Question: As I am seeing that this question is getting noticed more than it should,
I want to tell you not to use any of the following code.
At the time I asked the question, Swift had less than a year, was moving fast, most of the libraries were not Swift-friendly and unstable.
I strongly recommend you to try using <URL> or another library for that kind of task. But don't do it yourself.
I want to upload an image to a Drupal endpoint.
The problem I have is that I receive an HTTP 200 OK response with text/html content type. In the HTML response, there is a clear message that the node has been correctly created. But on the server side the image is not associated with the node.
Also I am not expecting text/html but application/json as I specify it in the Accept header.
It already works in the Android app using Android Rest Template. Here is the code for reference:
'''
String url = getUrl("node/{info_id}/attach_file");
HttpHeaders headers = new HttpHeaders();
headers.setContentType(MediaType.MULTIPART_FORM_DATA);
if (user.isLoggedIn()) {
headers.add(user.getSessionName(), user.getSessionId());
headers.add("X-CSRF-Token", user.getToken());
headers.add("Cookie", user.getSessionName() + "=" + user.getSessionId());
}
MultiValueMap<String, Object> parts = new LinkedMultiValueMap<>();
parts.add("files[field_mobileinfo_image]",
new FileSystemResource(info.getImageUri()));
parts.add("field_name", "field_mobileinfo_image");
HttpEntity<MultiValueMap<String, Object>> request = new HttpEntity<>(parts, headers);
return getRestTemplate().exchange(url, HttpMethod.POST, request, Void.class, info.getId()).getBody();
'''
I know I don't check the response in Android ('Void.class') but everything works fine and the image is attached to the node on the server side.
Now on iOS in Swift I tried multiple things.
'''
func upload(mobileInfo: MobileInfo) {
let user = userService.load()
let url = Config.buildUrl("")
let manager = AFHTTPRequestOperationManager(baseURL: NSURL(string:url)!)
let serializer = AFHTTPRequestSerializer()
serializer.setValue(user.sessionId, forHTTPHeaderField: user.sessionName)
serializer.setValue(user.token, forHTTPHeaderField: "X-CSRF-Token")
serializer.setValue("\(user.sessionName)=\(user.sessionId)", forHTTPHeaderField: "Cookie")
manager.requestSerializer = serializer
manager.responseSerializer.acceptableContentTypes.removeAll(keepCapacity: false)
manager.responseSerializer.acceptableContentTypes.insert("application/json")
let imageData = UIImageJPEGRepresentation(mobileInfo.image, 0.3)
manager.POST("/node/\(mobileInfo.id)/attach_file", parameters: nil, constructingBodyWithBlock: { (formData) -> Void in
formData.appendPartWithFileData(
imageData,
name: "files[field_mobileinfo_image]",
fileName: "field_mobileinfo_image",
mimeType: "image/jpeg")
formData.appendPartWithFormData("field_mobileinfo_image".dataUsingEncoding(NSUTF8StringEncoding, allowLossyConversion: true), name: "field_name")
},
success: { (operation, data) -> Void in
println(data)
}) { (operation, error) -> Void in
println(error)
}
}
'''
with information grabbed from other stackoverflow questions:
'''
func upload2(mobileInfo: MobileInfo) {
let user = userService.load()
let imageData = UIImageJPEGRepresentation(mobileInfo.image, 0.3)
let url = NSURL(string:Config.buildUrl("/node/\(mobileInfo.id)/attach_file"))!
println(url)
var request = NSMutableURLRequest(URL: url)
var session = NSURLSession.sharedSession()
request.HTTPMethod = "POST"
var boundary = "---------------------------14737809831466499882746641449"
var contentType = "multipart/form-data; boundary=\(boundary)"
println(contentType)
request.addValue(contentType, forHTTPHeaderField: "Content-Type")
request.addValue("application/json", forHTTPHeaderField: "Accept")
request.addValue("\(user.sessionName)=\(user.sessionId)", forHTTPHeaderField: "Cookie")
request.addValue(user.sessionId, forHTTPHeaderField: user.sessionName)
request.addValue(user.token, forHTTPHeaderField: "X-CSRF-Token")
println(request.allHTTPHeaderFields)
var body = NSMutableData()
body.appendData("
--\(boundary)
".dataUsingEncoding(NSUTF8StringEncoding)!)
body.appendData("Content-Disposition: form-data; name="field_name"
".dataUsingEncoding(NSUTF8StringEncoding)!)
body.appendData("field_mobileinfo_image".dataUsingEncoding(NSUTF8StringEncoding, allowLossyConversion: true)!)
body.appendData("
--\(boundary)
".dataUsingEncoding(NSUTF8StringEncoding)!)
body.appendData("Content-Disposition: form-data; name="files[field_mobileinfo_image]"; filename="img.jpg"
".dataUsingEncoding(NSUTF8StringEncoding)!)
body.appendData("Content-Type: application/octet-stream
".dataUsingEncoding(NSUTF8StringEncoding)!)
body.appendData(imageData)
body.appendData("
--\(boundary)
".dataUsingEncoding(NSUTF8StringEncoding)!)
var returnData = NSURLConnection.sendSynchronousRequest(request, returningResponse: nil, error: nil)
var returnString = NSString(data: returnData!, encoding: NSUTF8StringEncoding)
println("returnString \(returnString)")
}
'''
'''
func upload3(mobileInfo: MobileInfo) {
let user = userService.load()
let imageData:NSData = NSData(data: UIImageJPEGRepresentation(mobileInfo.image, 0.3))
SRWebClient.POST("http://master.test.lesfrontaliers.lu/node/\(mobileInfo.id)/attach_file")
.headers(["Accept": "application/json",
user.sessionName: user.sessionId,
"X-CSRF-Token": user.token,
"Cookie": "\(user.sessionName)=\(user.sessionId)"])
.data(imageData, fieldName:"files[field_mobileinfo_image]", data:["field_name":"field_mobileinfo_image"])
.send({ (response: AnyObject!, status: Int) -> Void in
println(status)
println(response)
},failure:{(error:NSError!) -> Void in
println(error)
})
}
'''
Please save me! ;-)
I tried so many things to make it work that I can't see anymore if I am doing something wrong. It seems ok for me. The only difference I can see is that I am not storing the image on the filesystem but directly sending the binary data which is the same thing in the end.
Here is an image of the request created in Postman (working and receiving json)

'''
var body = NSMutableData()
body.appendData("--\(boundary)
".dataUsingEncoding(NSUTF8StringEncoding)!)
body.appendData("Content-Disposition: form-data; name="field_name"
".dataUsingEncoding(NSUTF8StringEncoding)!)
body.appendData("field_mobileinfo_image
".dataUsingEncoding(NSUTF8StringEncoding, allowLossyConversion: true)!)
body.appendData("--\(boundary)
".dataUsingEncoding(NSUTF8StringEncoding)!)
body.appendData("Content-Disposition: form-data; name="files[field_mobileinfo_image]"; filename="img.jpg"
".dataUsingEncoding(NSUTF8StringEncoding)!)
body.appendData("Content-Type: image/jpeg
".dataUsingEncoding(NSUTF8StringEncoding)!)
body.appendData(imageData)
body.appendData("
".dataUsingEncoding(NSUTF8StringEncoding)!)
body.appendData("--\(boundary)--
".dataUsingEncoding(NSUTF8StringEncoding)!)
request.HTTPBody = body
'''
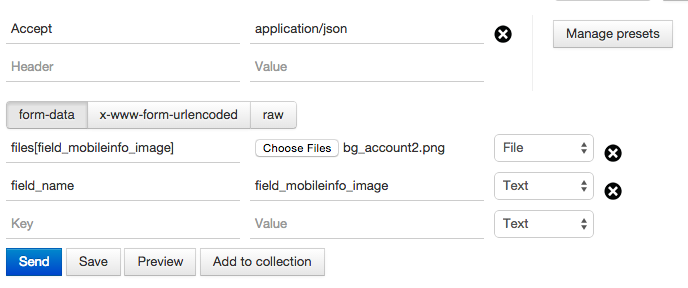
Answer: Don't know if this will work for what you are trying to do but we use this to upload images, the key difference is to use 'filename' and 'Content-type':
'''
[self appendBody:body data:[NSString stringWithFormat:@"Content-Disposition: form-data; name="%@"; filename=".jpg"
", key]];
[self appendBody:body data:@"Content-Type: image/jpeg
"];
[body appendData:imageData];
'''